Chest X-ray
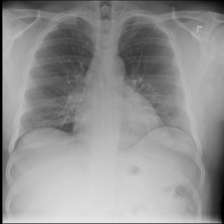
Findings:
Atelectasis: negative
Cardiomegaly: negative
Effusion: negative
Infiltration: negative
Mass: negative
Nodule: negative
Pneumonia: negative
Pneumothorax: negative
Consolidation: negative
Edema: negative
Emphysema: negative
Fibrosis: negative
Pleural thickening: negative
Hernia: negative